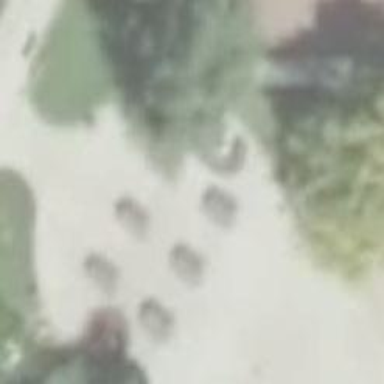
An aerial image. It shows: Picnic table located in leisure land area.